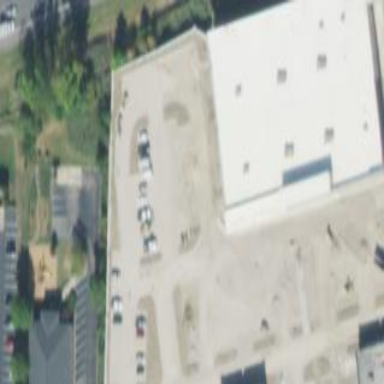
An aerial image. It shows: Supermarket located in building.